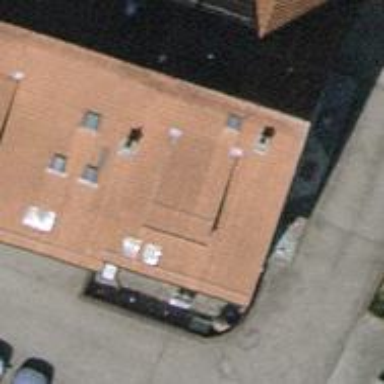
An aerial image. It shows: Car repair shop.